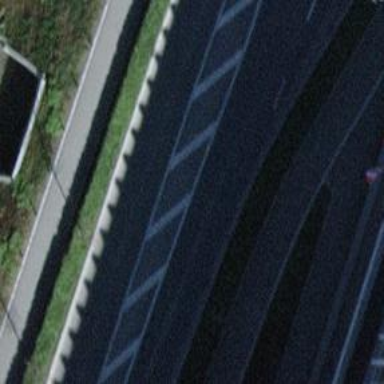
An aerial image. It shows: Primary road with asphalt surface.